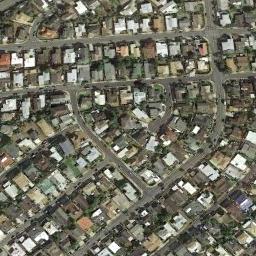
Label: dense_residential